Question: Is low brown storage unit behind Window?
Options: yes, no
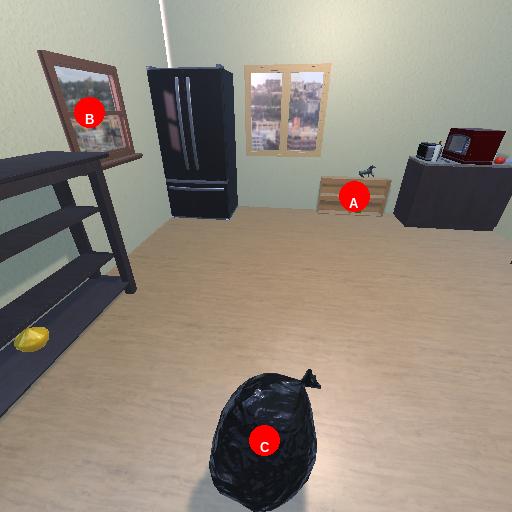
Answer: yes